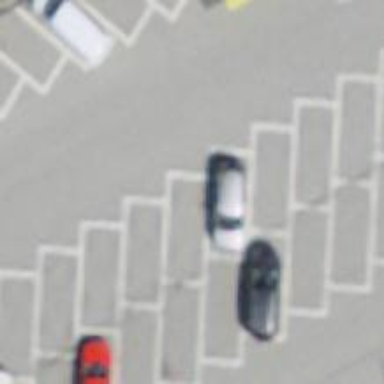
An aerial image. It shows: Charging station.